Field crop: tomato
Growth stage: 1
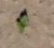
Species: solanum